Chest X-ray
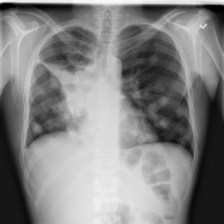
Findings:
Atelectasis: negative
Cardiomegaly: negative
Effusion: negative
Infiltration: negative
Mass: positive
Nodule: negative
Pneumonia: negative
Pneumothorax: negative
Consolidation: negative
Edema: negative
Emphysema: negative
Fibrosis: negative
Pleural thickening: negative
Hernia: negative